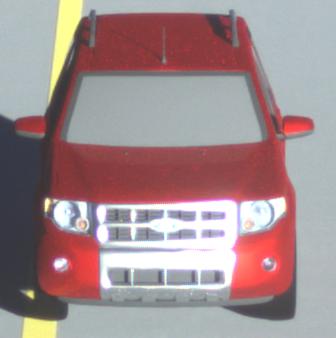
Make: Ford
Model: Escape Hybrid
Detailed model: -
Model produced from: 2004
Model produced until: 2012
Doors: 5
Color: red
Road condition: dry road
Daytime: sunrise or sunset
Contrast: high contrast